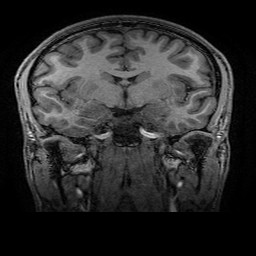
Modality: T1w
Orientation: sagittal
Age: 19
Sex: male
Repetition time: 0.0077 s
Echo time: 0.0034 s